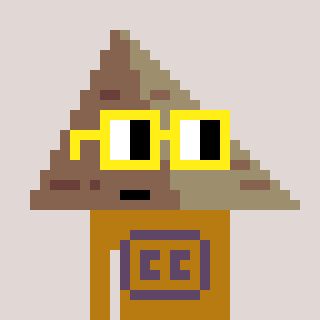
a pixel art character with square yellow glasses, a pyramid-shaped head and a gold-colored body on a warm background